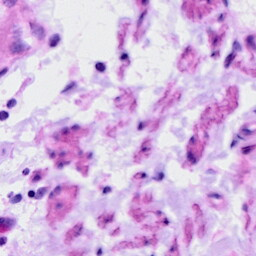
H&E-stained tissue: Ovarian